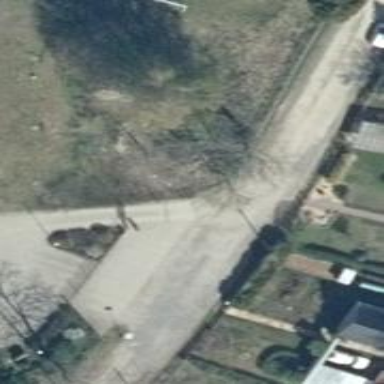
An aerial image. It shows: Residential road with compacted surface.